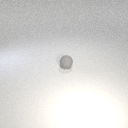
small gray rubber sphere